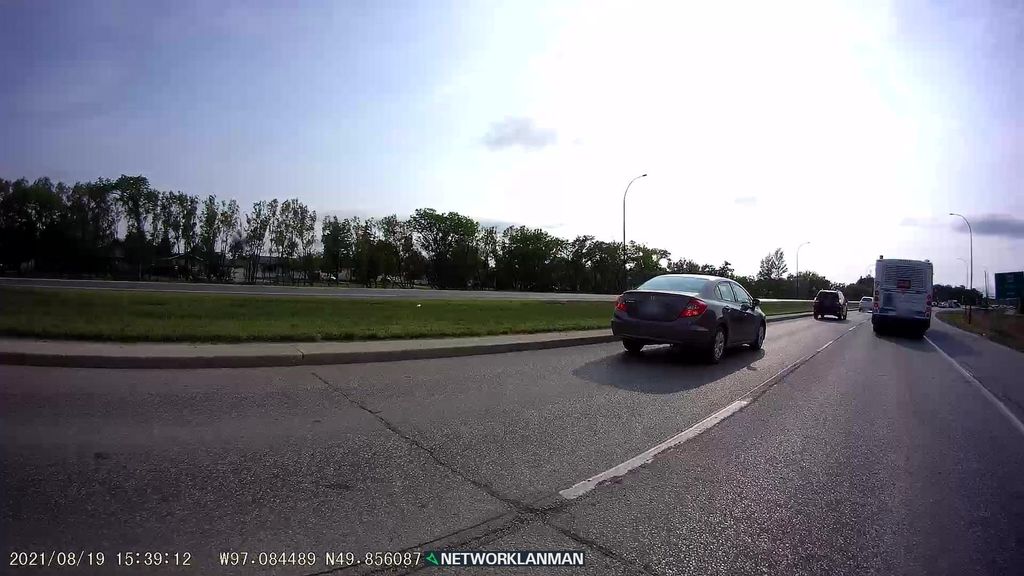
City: winnipeg